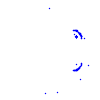
Particle: kaon